Question: I am new in Phalcon .I create a PhalconPHP application which is get menu elements from database. I use a layout to create the menu which is called in index.volt, but the layout call directly the model function.
I think this is not the best solution maybe i should use a controller between model and layout.

layout:
'''
<?php
$menus = Menus::find();
foreach ($menus as $menu) {
echo "<li>".$menu->name."</li>";
}
'''
index:
'''
<!DOCTYPE html>
<html>
<head>
<title>Phalcon PHP Framework</title>
</head>
<?php $this->partial("layouts/menus") ?>
{{ content() }}
</html>
'''
I would really appreciate, that somebody tell me what is the best solution for that.
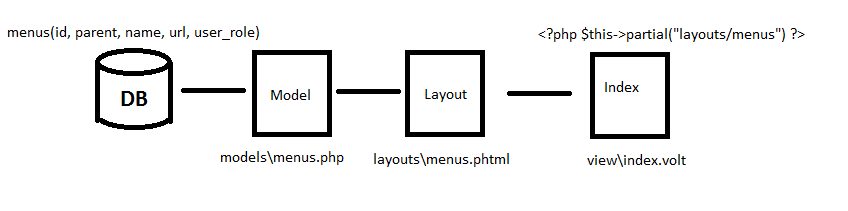
Answer: In case of generating menu, you are looking probably for extending yout BaseController class. It's quite good practice for generating content you need on all your controllers like menu, meta-data or breadcrumbs.
'''
class BaseController extends \Phalcon\Mvc\Controller {
function initialize() {
$menus = Menus::find(array(
// you may want to condition query based on user cookie
// or controller you are in
'conditions' => 'controller = "' . $this->dispatcher->getControllerName() . '"'
));
// and set it as View variable to use it if you want
$this->view->setVar('menus', $menus);
}
}
'''
And set all your controllers to use that as default:
'''
class DefaultController extends BaseController { }
'''
Than in menus.phtml:
'''
<?php
foreach ($menus as $menu) {
echo "<li>".$menu->name."</li>";
}
'''
should be enough. Looks better in Volt:
'''
<ul>
{% for menu in menus %}
<li>
<a href="{{ menu.url }}">{{ menu.name }}</a>
</li>
{% enfor %}
'''
---
In case of more complex problems, like generating content only on 50% of your pages, you may want to put into View only parameters, eg.:
'''
$this->view->setVar('menus', array(
'conditions' => 'controller = "' . $this->dispatcher->getControllerName() . '"'
));
'''
but that may be considered as not an elegant solution and is not preventing you from getting your hands on model in your View, what I assume you'd like to avoid. Slightly better would be setting an built query of <URL>' in view loop, to not stress DB as long as it's not necessary.